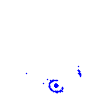
Particle: pion